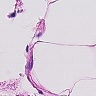
Metastatic tissue present: no